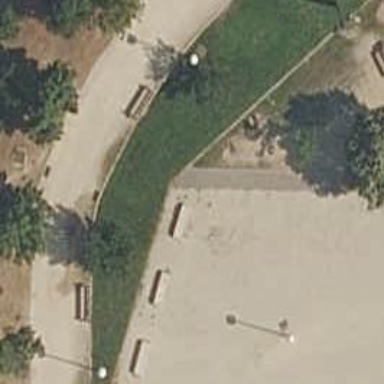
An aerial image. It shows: White bench.